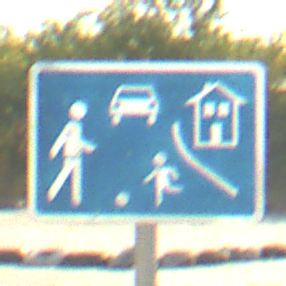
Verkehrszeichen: BeginnVerkehrsberuhigterBereich
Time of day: MorningAfternoon
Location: Outdoor (RoadRail)
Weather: PartlyCloudy
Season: NotSpecified
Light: Natural